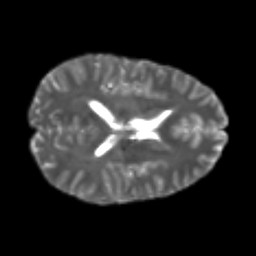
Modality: T2w
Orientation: axial
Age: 24
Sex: male
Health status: healthy
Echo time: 0.074 s